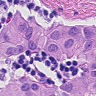
Metastatic tissue present: yes